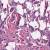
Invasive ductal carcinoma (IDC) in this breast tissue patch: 1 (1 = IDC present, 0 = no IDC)